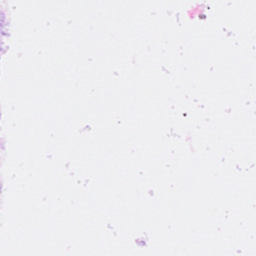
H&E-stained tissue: Breast